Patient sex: M
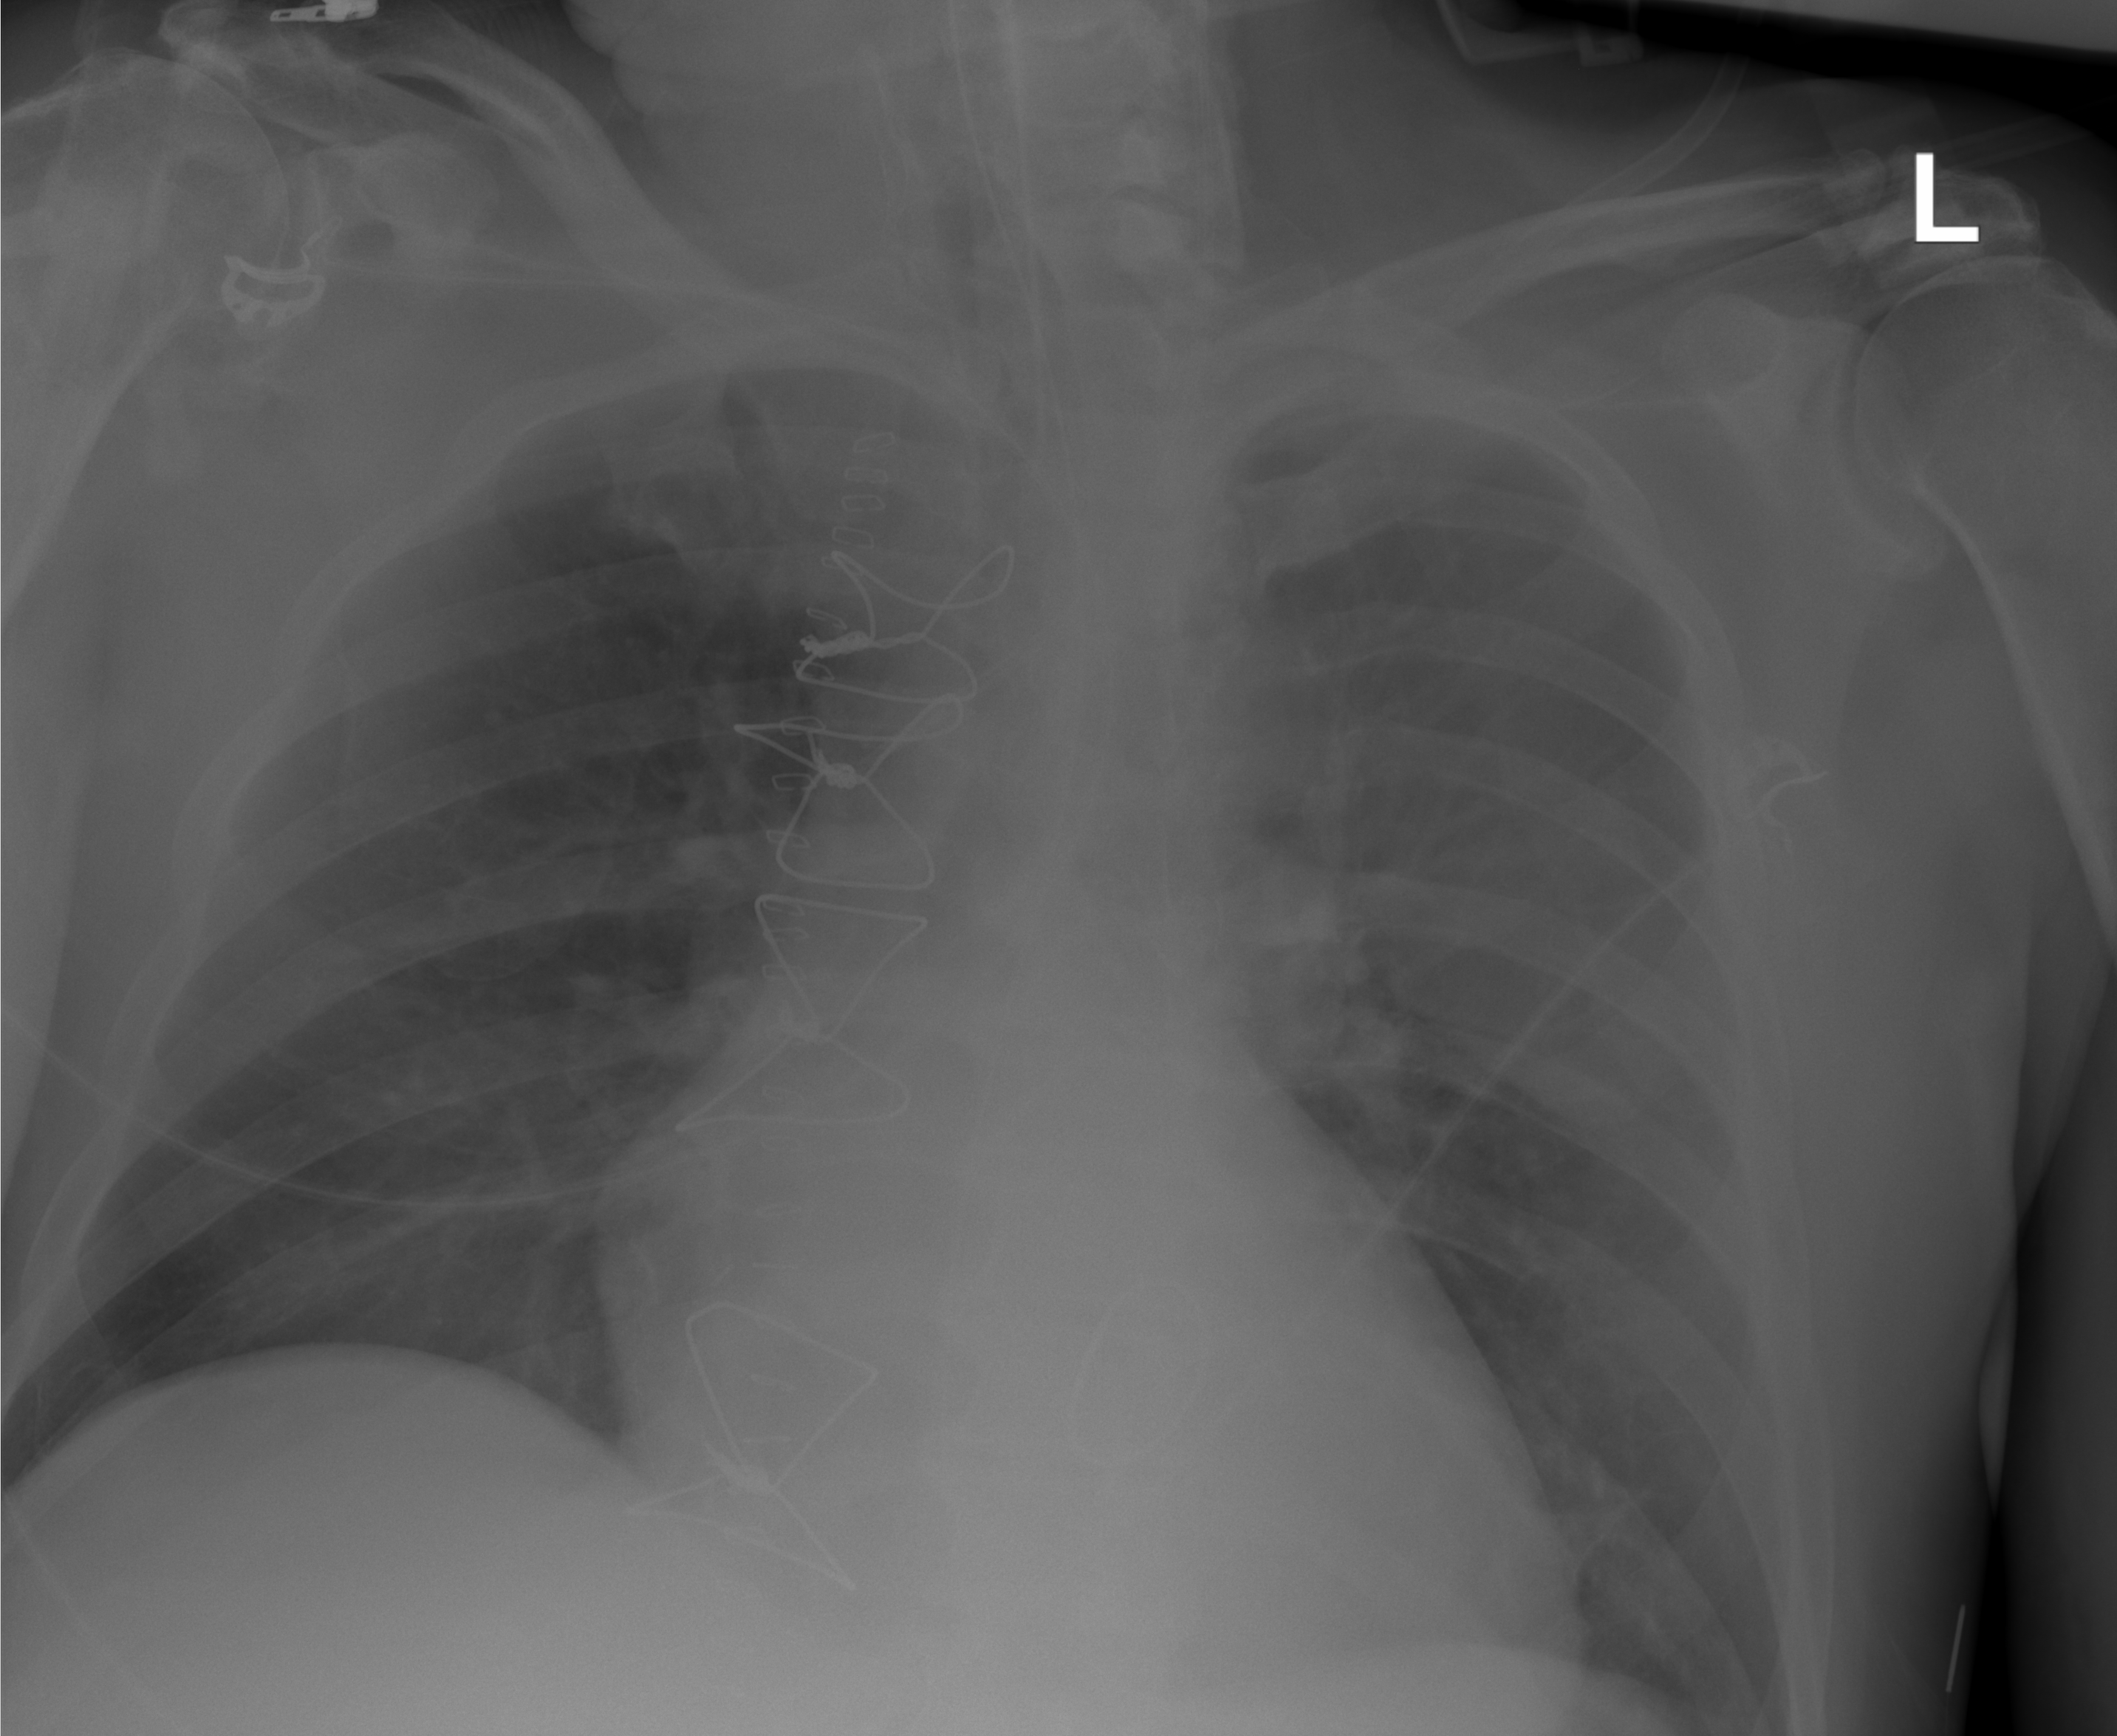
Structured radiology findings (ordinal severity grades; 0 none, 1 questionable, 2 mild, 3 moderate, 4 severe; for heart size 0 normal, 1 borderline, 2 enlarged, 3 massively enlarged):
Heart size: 1
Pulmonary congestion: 2
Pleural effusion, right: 0
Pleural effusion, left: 0
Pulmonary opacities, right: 0
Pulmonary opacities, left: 1
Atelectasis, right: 1
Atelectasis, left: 1